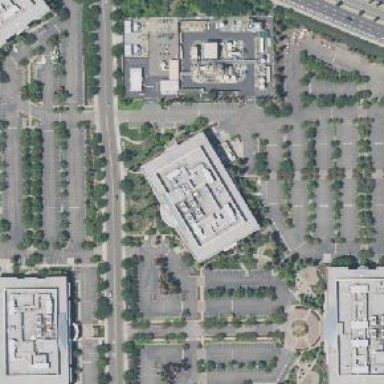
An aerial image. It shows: Office building.